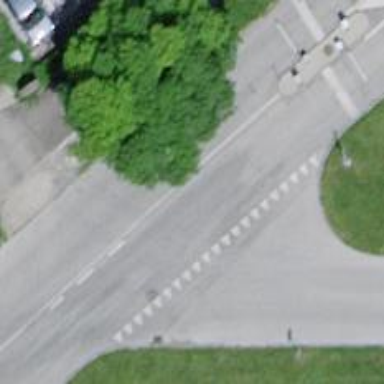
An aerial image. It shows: Unclassified road with asphalt surface. It has cycle lane on both sides.